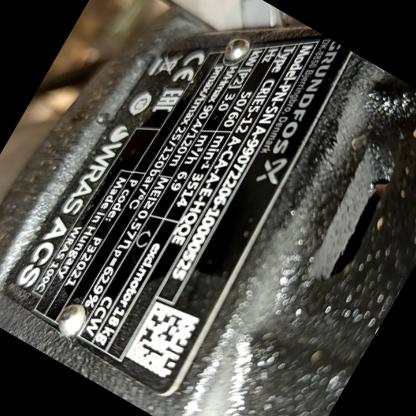
Klasa: tabliczka-znamionowa